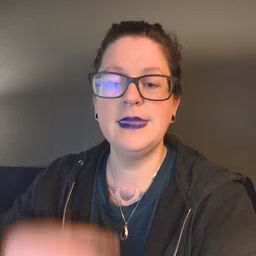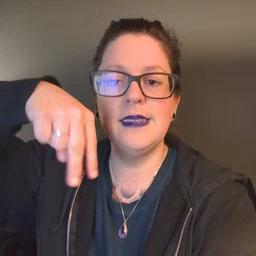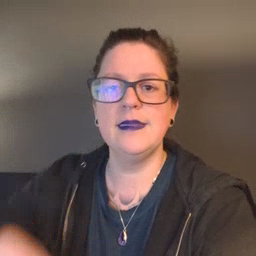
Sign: dance